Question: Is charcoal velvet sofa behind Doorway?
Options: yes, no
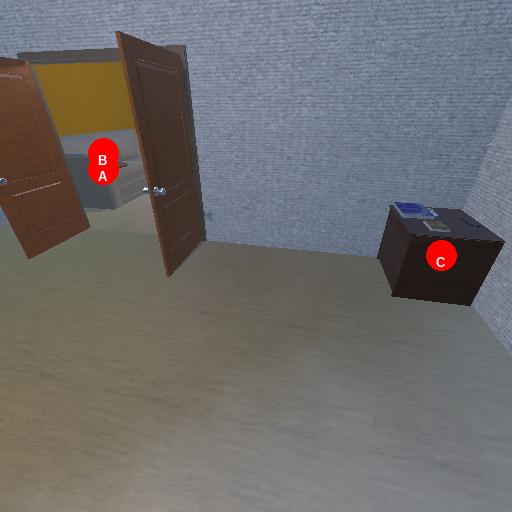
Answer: yes